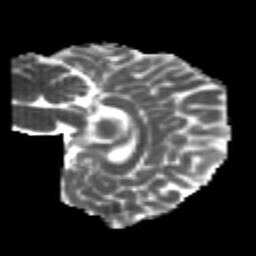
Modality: MD
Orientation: sagittal
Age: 20
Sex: female
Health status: healthy
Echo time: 0.074 s